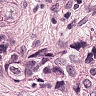
Metastatic tissue present: yes